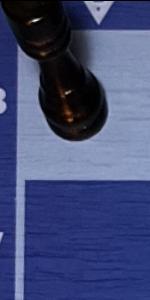
Label: Empty